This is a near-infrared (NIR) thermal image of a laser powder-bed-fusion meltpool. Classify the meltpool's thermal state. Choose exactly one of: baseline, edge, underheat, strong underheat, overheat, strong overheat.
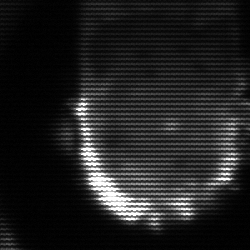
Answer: baseline